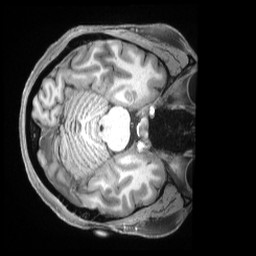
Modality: T1w
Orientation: axial
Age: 44
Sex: female
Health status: ill
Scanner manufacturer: siemens
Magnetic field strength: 3 T
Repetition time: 2.5 s
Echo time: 0.00181 s